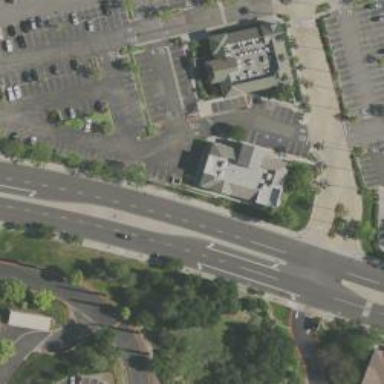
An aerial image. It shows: Stop road.